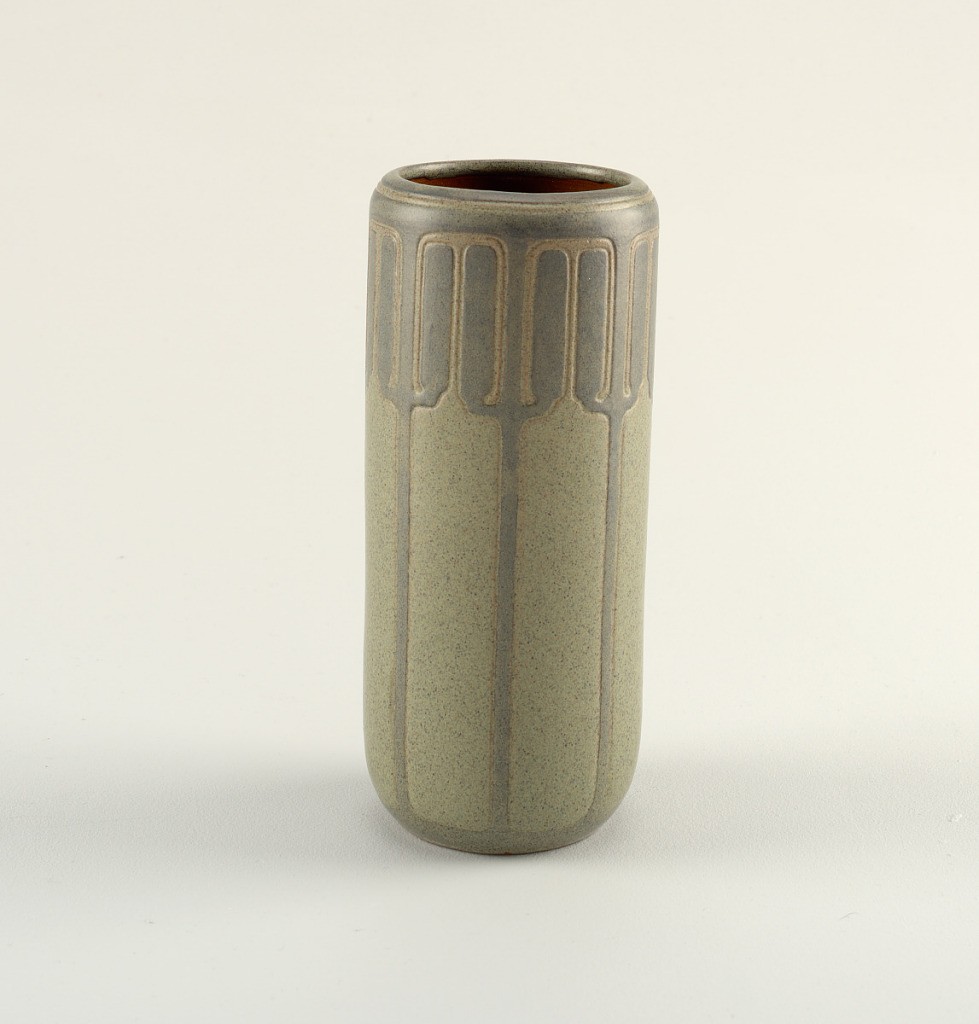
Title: Vase
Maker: Arthur Eugene Baggs, American, 1886–1947
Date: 1913
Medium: Earthenware
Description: Vase with carved geometric decoration.